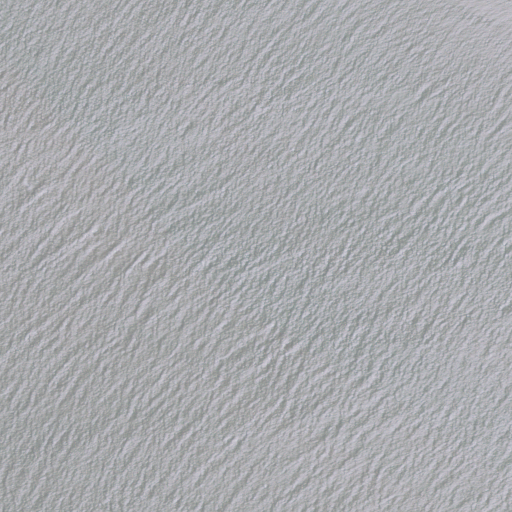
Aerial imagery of bar in South Carolina named White Banks containing only open water